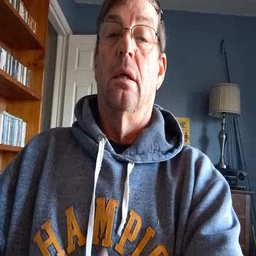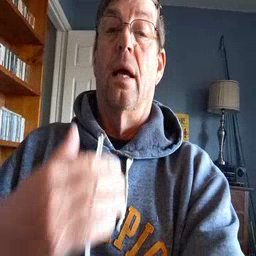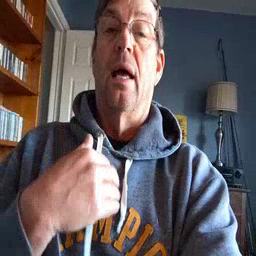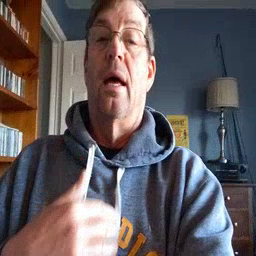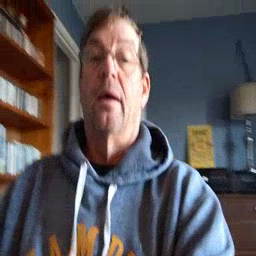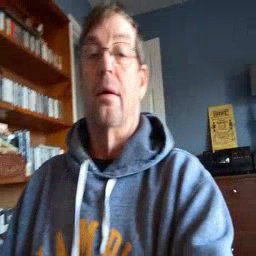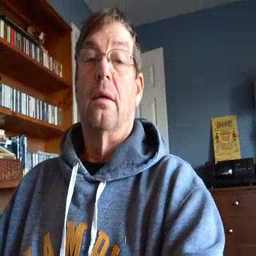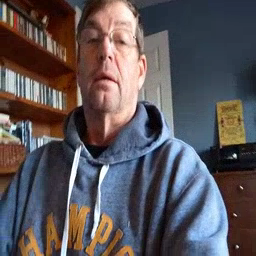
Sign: have